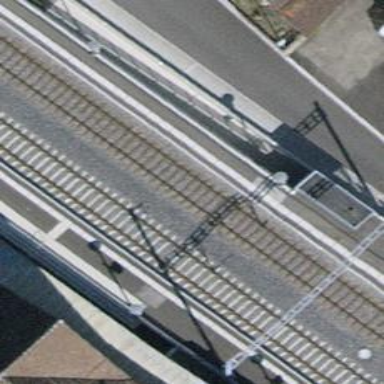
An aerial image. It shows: Stop position for public transport on the railway.